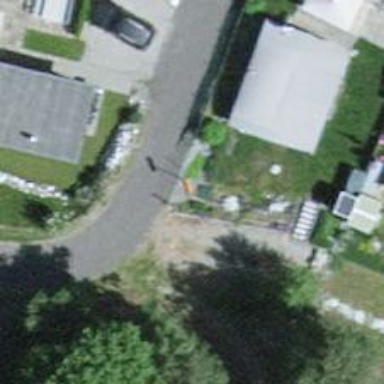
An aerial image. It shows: View of pole with roofed pipeline marker.